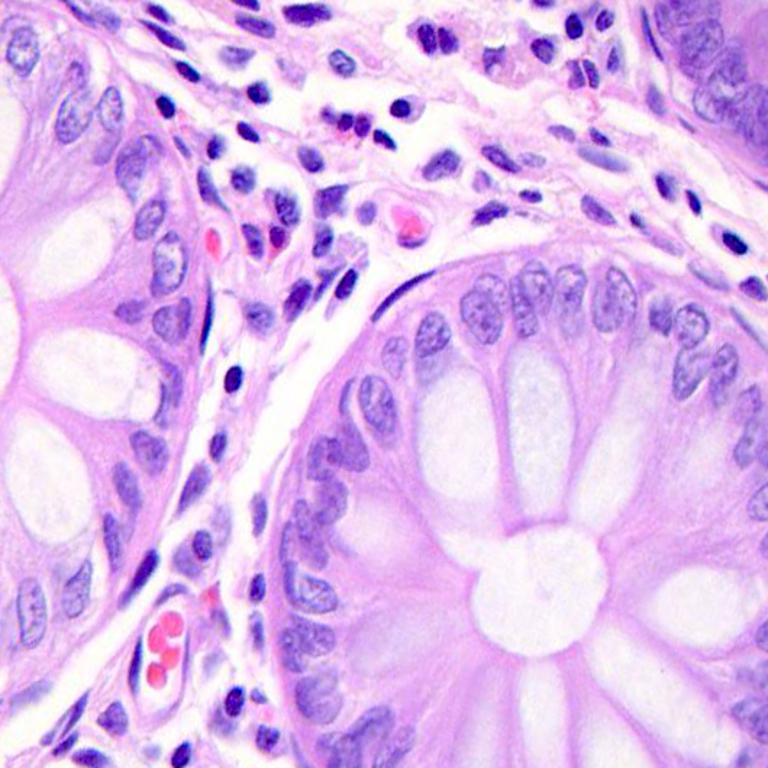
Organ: colon
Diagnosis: benign